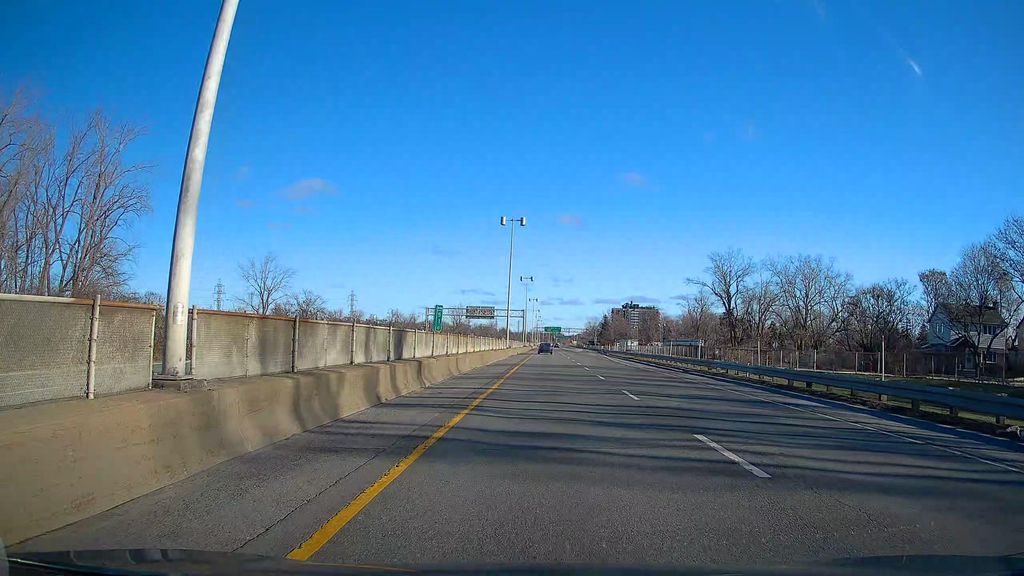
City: montreal